Question: I have an 'ImageView' in my layout, see below code. When I'm trying to set the 'src' attribute to be my launcher icon, I get the following error:
'''
Cannot resolve symbol '@drawable/ic_launcher'
'''
ic_launcer.png is added to my drawables folder, see below image. Why can I not reference my image in my 'ImageView'?
Project structure:

Layout.xml:
'''
<?xml version="1.0" encoding="utf-8"?>
<LinearLayout xmlns:android="http://schemas.android.com/apk/res/android"
android:orientation="vertical"
android:layout_width="match_parent"
android:layout_height="match_parent">
<LinearLayout
android:layout_weight="1"
android:orientation="horizontal"
android:layout_width="match_parent"
android:layout_height="match_parent">
<ImageView
android:src="@drawable/ic_launcher"
android:layout_width="wrap_content"
android:layout_height="wrap_content" />
<LinearLayout
android:orientation="vertical"
android:layout_width="match_parent"
android:layout_height="match_parent">
<TextView
android:layout_width="match_parent"
android:layout_height="wrap_content" />
<TextView
android:layout_width="match_parent"
android:layout_height="wrap_content" />
</LinearLayout>
</LinearLayout>
</LinearLayout>
'''
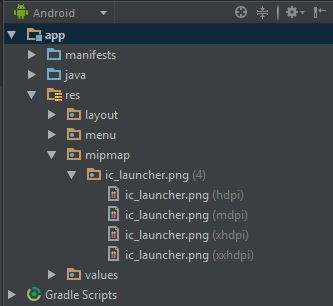
Answer: '''
@drawable/ic_launcher
'''
'''
@mipmap/ic_launcher
'''
- used for icons only - <URL>
- used for images other than icons
According to this <URL>:
> It's best practice to place your app icons in mipmap- folders (not the
drawable- folders) because they are used at resolutions different from
the device's current density.